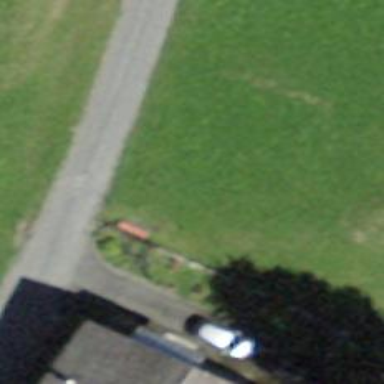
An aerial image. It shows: Bench.